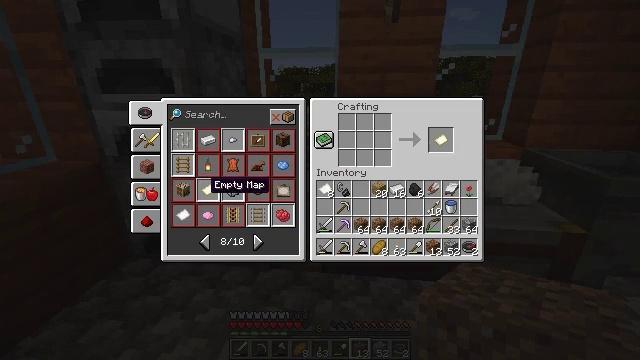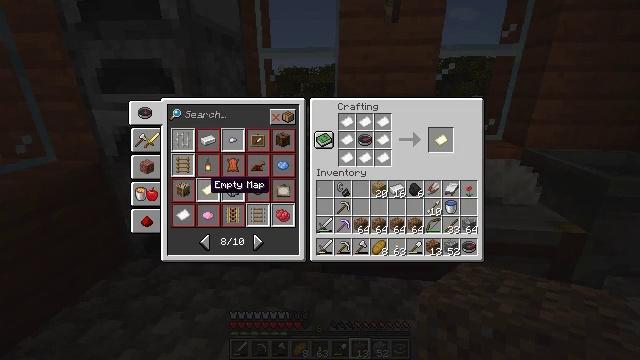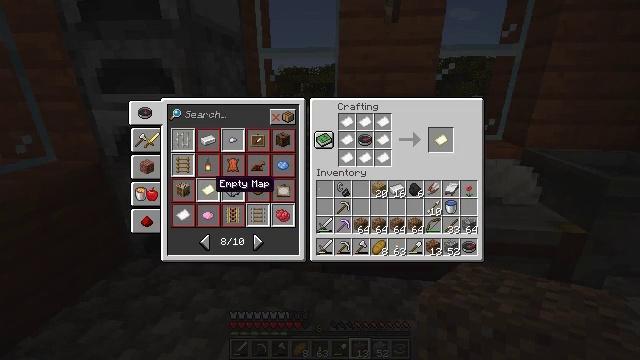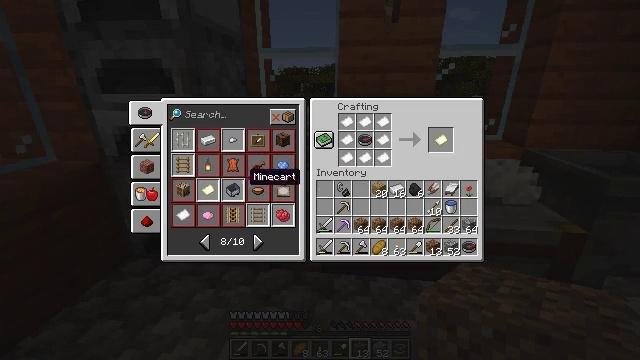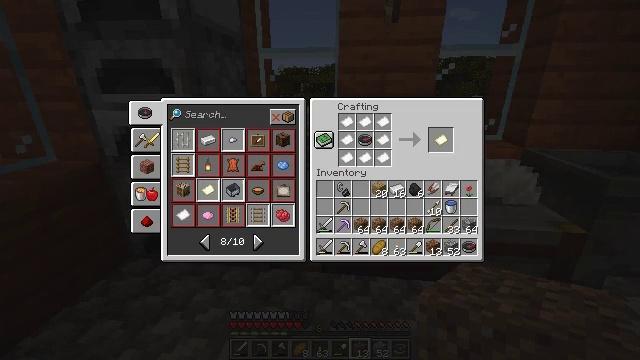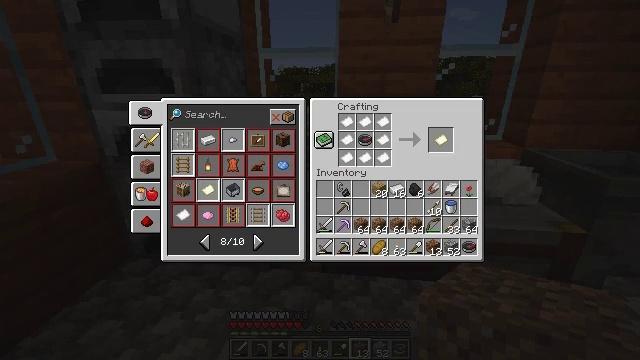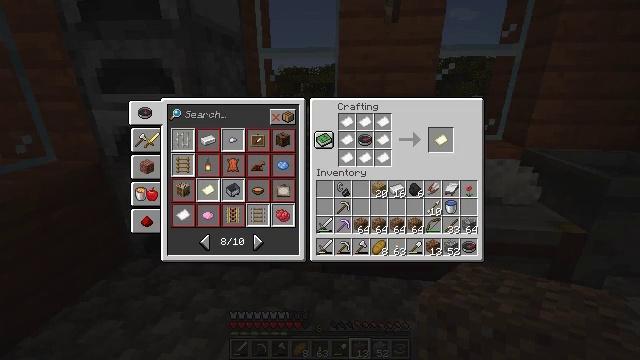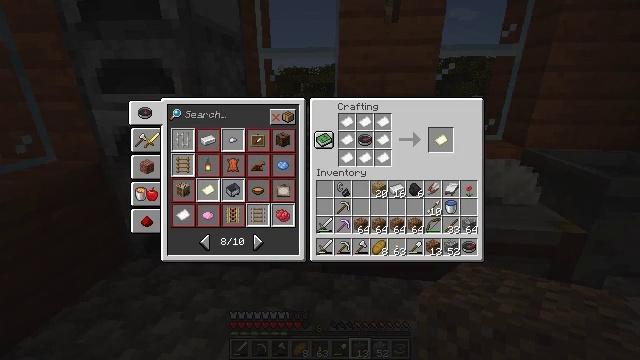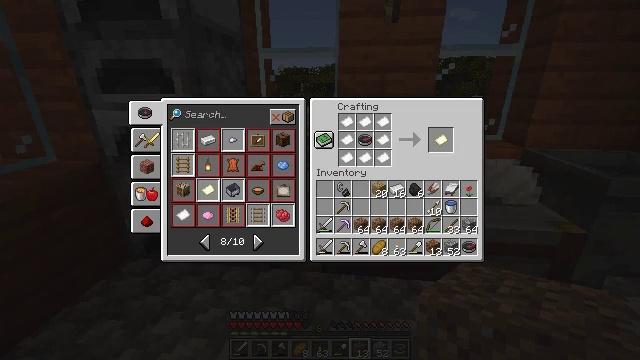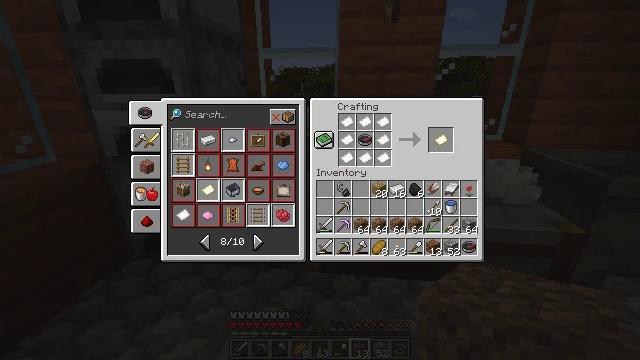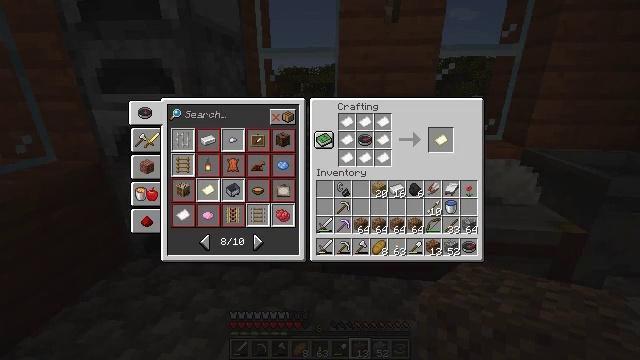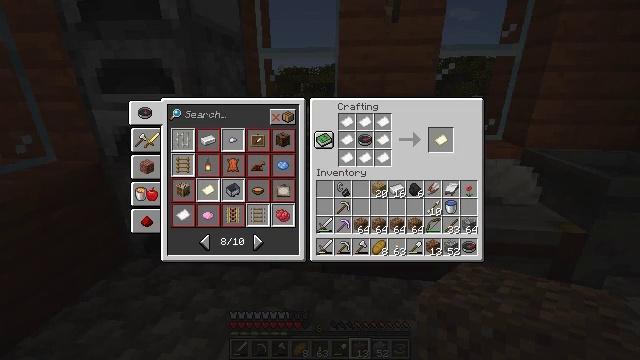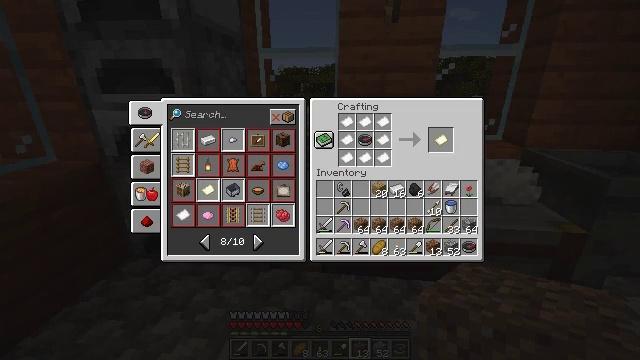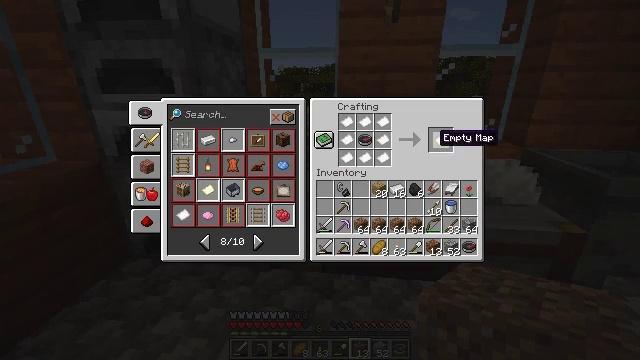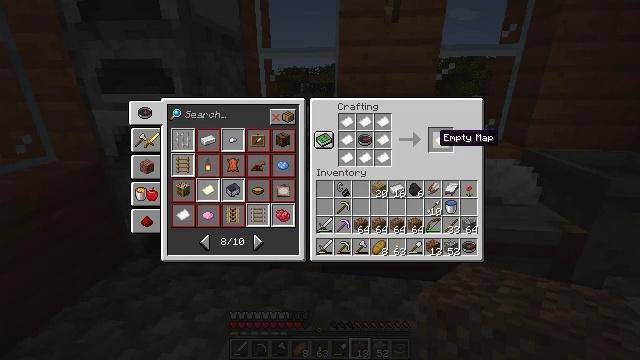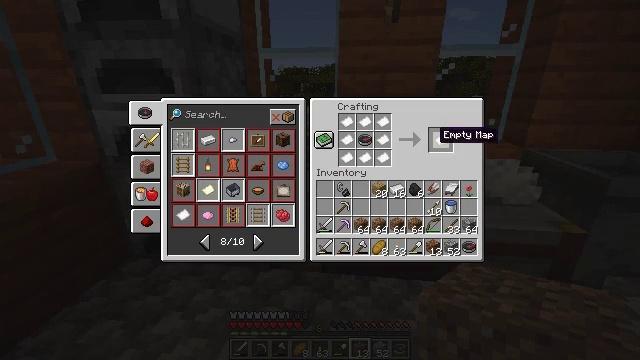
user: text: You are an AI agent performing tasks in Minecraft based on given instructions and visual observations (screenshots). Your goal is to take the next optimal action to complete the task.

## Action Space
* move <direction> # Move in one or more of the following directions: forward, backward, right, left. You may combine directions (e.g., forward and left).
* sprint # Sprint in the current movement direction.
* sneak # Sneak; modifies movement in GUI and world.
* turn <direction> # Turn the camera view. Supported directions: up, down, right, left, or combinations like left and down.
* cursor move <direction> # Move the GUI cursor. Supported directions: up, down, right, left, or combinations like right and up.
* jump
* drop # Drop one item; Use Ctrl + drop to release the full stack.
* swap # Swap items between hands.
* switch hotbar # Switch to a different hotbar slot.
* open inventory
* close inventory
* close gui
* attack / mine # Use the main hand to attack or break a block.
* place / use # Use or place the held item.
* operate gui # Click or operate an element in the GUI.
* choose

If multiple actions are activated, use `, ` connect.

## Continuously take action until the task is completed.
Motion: motion action
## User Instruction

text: Make a map using a crafting table.
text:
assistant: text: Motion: no_op
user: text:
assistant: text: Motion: no_op
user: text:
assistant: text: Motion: turn right and up
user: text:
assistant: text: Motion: turn right and up
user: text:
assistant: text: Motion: turn right
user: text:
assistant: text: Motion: turn right
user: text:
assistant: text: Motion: turn right
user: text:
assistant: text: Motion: turn right
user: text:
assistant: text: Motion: no_op
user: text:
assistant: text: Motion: no_op
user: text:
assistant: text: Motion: no_op
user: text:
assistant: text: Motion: no_op
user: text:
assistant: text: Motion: turn left
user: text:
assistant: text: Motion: no_op
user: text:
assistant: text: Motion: no_op
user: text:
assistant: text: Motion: no_op
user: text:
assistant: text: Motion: no_op
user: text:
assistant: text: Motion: no_op
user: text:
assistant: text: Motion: attack / mine
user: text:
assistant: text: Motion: attack / mine
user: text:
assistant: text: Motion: attack / mine
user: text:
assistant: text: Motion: no_op
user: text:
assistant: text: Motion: turn left and down
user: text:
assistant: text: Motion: no_op